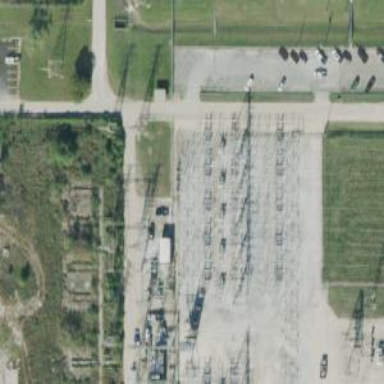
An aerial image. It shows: Switch for power supply.